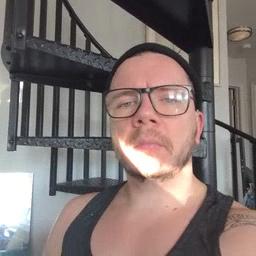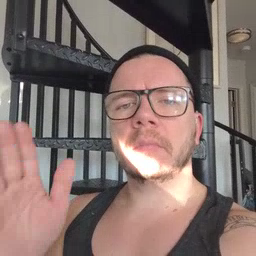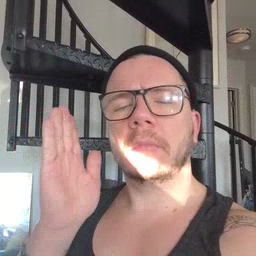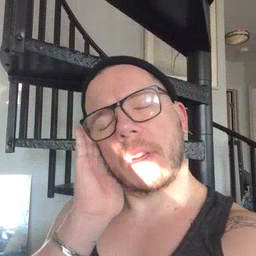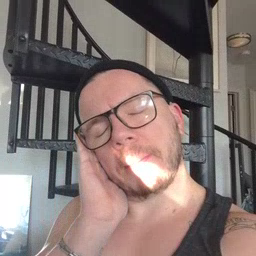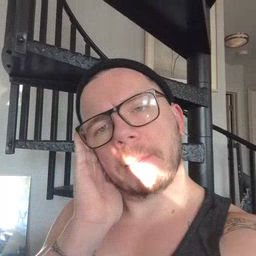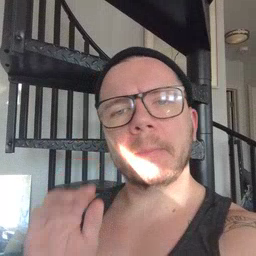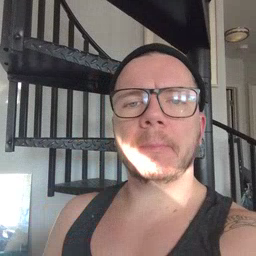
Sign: nap